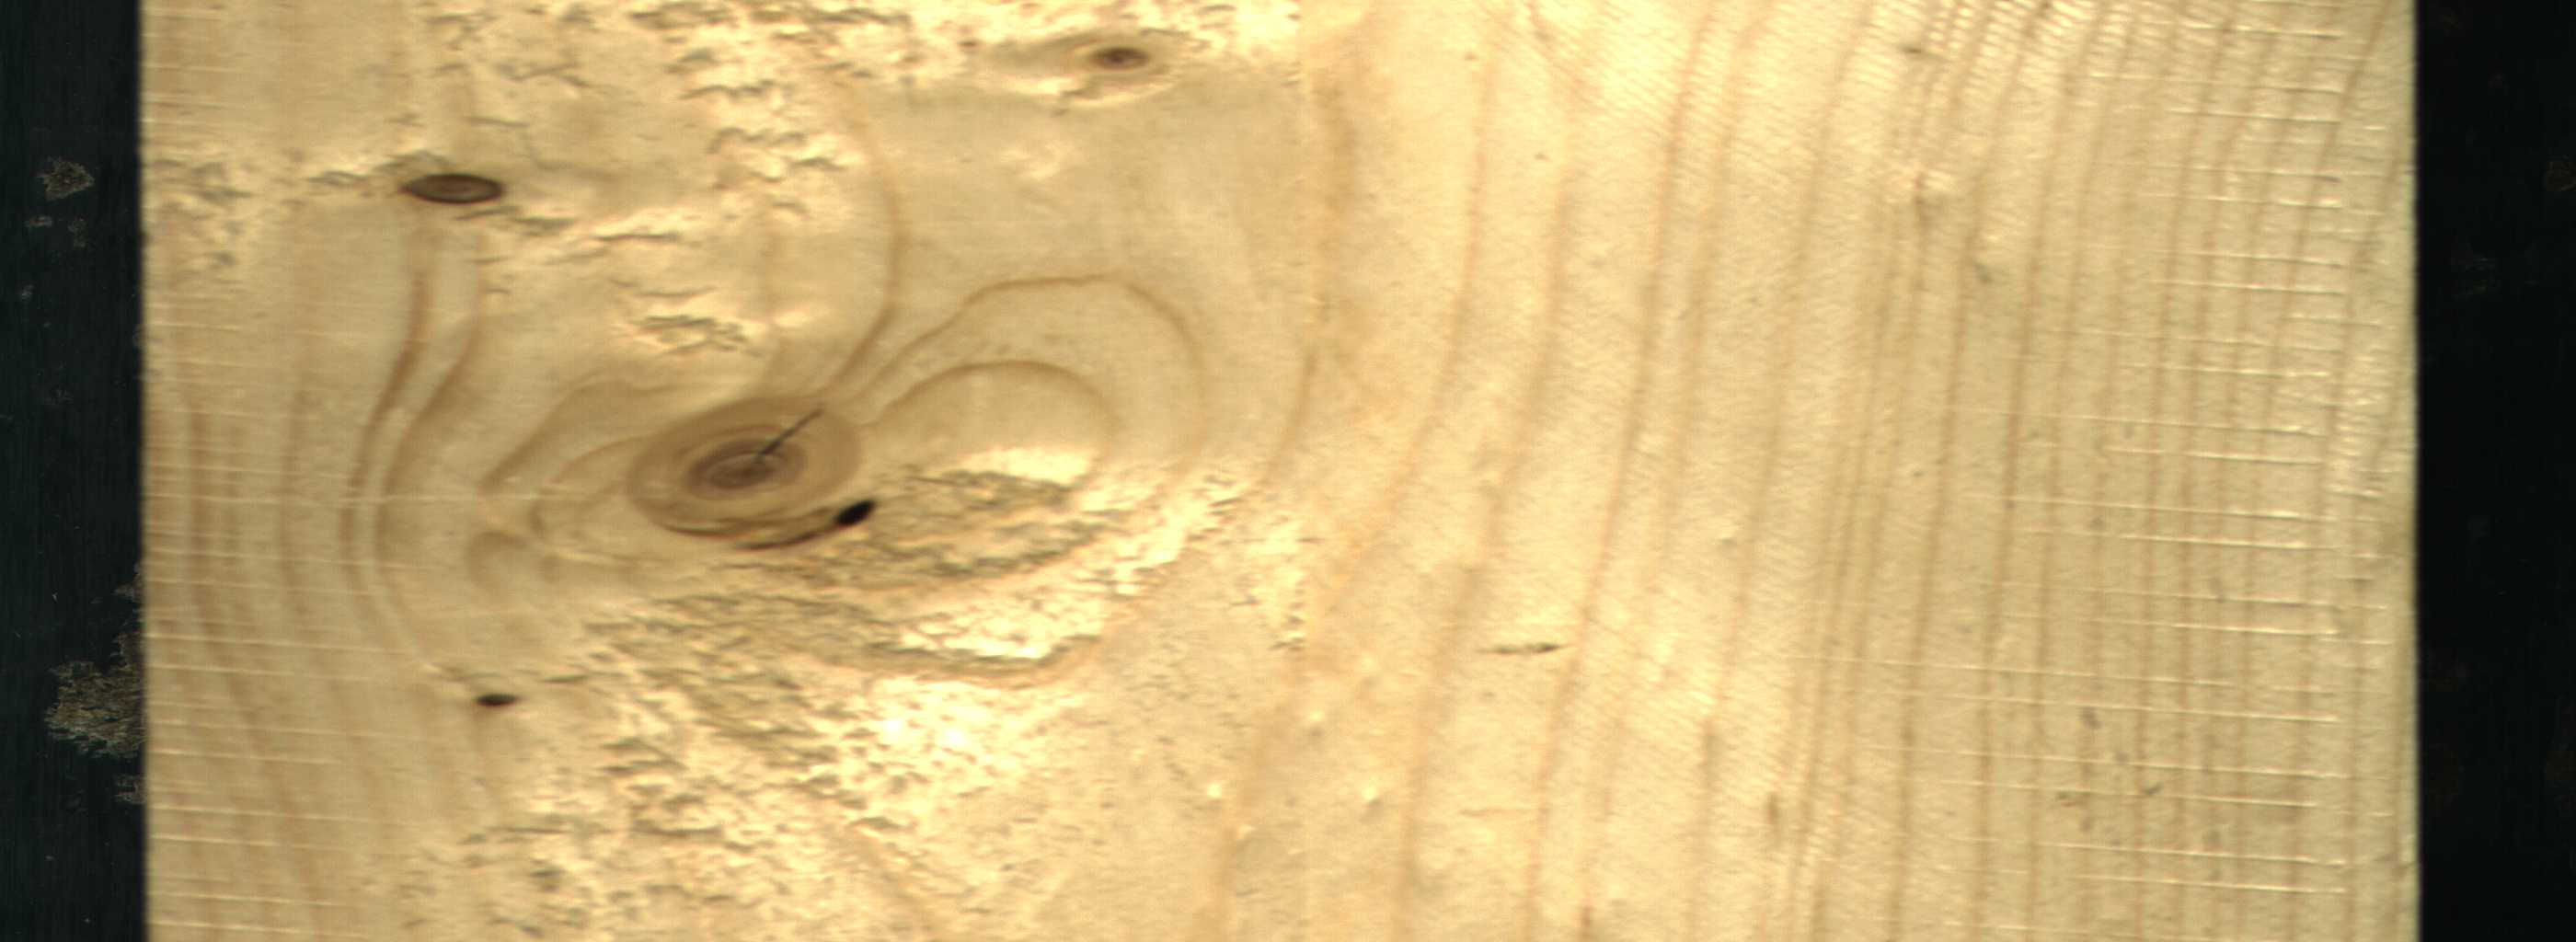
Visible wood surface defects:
knot_with_crack
Dead_Knot
Dead_Knot
Live_Knot
Live_Knot